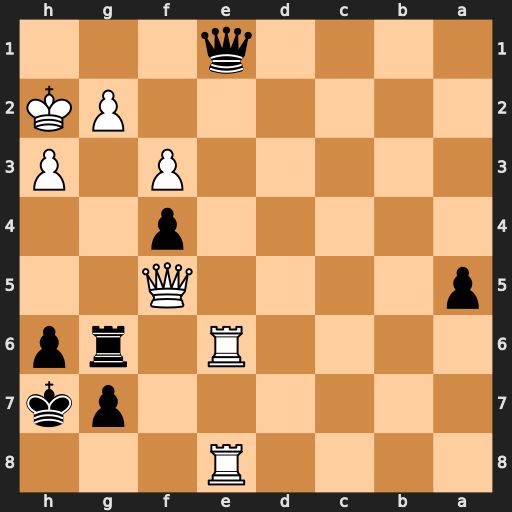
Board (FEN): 4R3/6pk/4R1rp/p4Q2/5p2/5P1P/6PK/4q3
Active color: b
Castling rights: -
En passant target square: -
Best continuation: Qg3+ Kg1 Qxg2#